Question: I want achieve the following map functionality in my maps.
When i am zoomed out the properties appear something like this ->
[
But when i zoom in map changes to following ->
<URL>
I want to achieve this using leaflet.js but i dont have ant idea how to achieve this?
I have lat-long data for the properties and i want to achieve this for properties all over the world.
so when map is maxed zoomed out it look something like this ->
<URL>
you can visit actual website for Demo :- <URL>
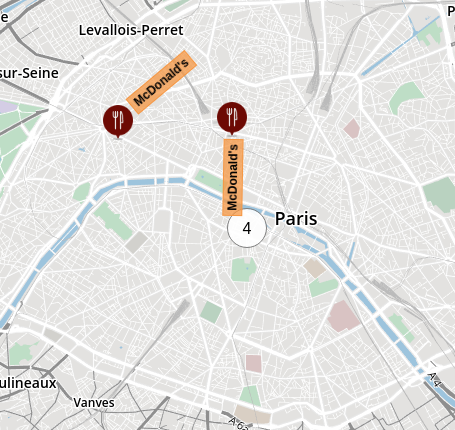
Answer: What you want to do is called "clustering". A quick search will give you some "off the shelf" libraries.
Ex: <URL>